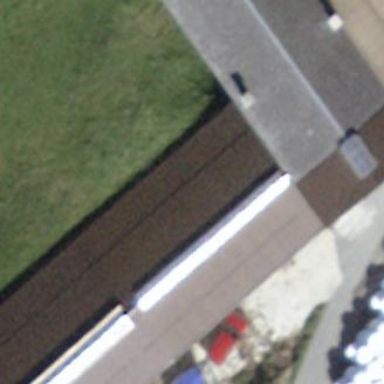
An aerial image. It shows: Gabled roof on farm auxiliary building.